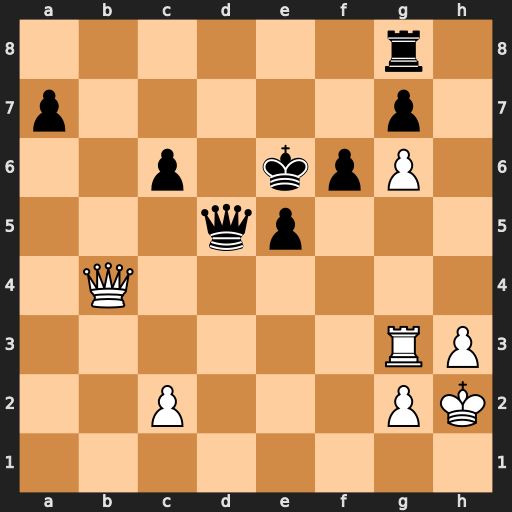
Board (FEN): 6r1/p5p1/2p1kpP1/3qp3/1Q6/6RP/2P3PK/8
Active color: w
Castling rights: -
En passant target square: -
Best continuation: Rd3 Qb5 Qd6+ Kf5 Qd7+